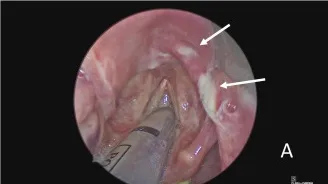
Case 1 glottis images. . (
A) View of supraglottis showing ulcerated epiglottis.
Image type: endoscopy (airway_endoscopy)